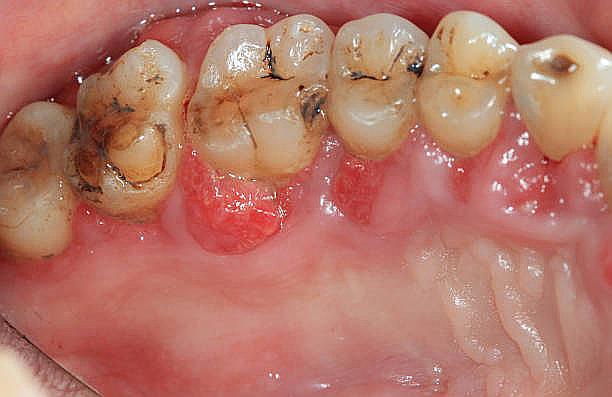
Condition: Gingivitis